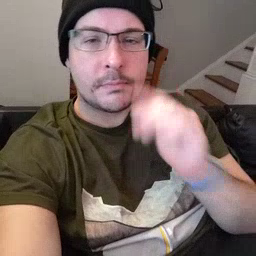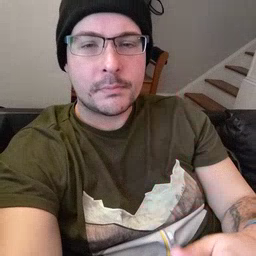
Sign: nap